Question: I downloaded, installed Xampp 1.8.0 and 1.5.0 (For different versions of PHP). They both work with HelloWorld program but when i try to run a CodeIgniter project it gives this error.
It says "There Had Been a Problem In Database" and "Connection cannot be established with configurations provided by database server ". Checked everywhere (CodeIgniter, Xampp, Wamp also) everysite and every version almost. What should i do?
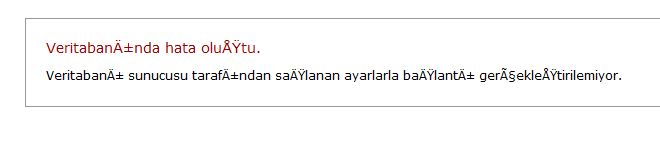
Answer: If you go to your 'application' folder for 'codeigniter', there will be a 'config' folder which contains a file called 'database.php'. This file contains the database connectivity for your application.
Something like this:
'''
/*
| -------------------------------------------------------------------
| DATABASE CONNECTIVITY SETTINGS
| -------------------------------------------------------------------
| This file will contain the settings needed to access your database.
|
| For complete instructions please consult the 'Database Connection'
| page of the User Guide.
|
| -------------------------------------------------------------------
| EXPLANATION OF VARIABLES
| -------------------------------------------------------------------
|
| ['hostname'] The hostname of your database server.
| ['username'] The username used to connect to the database
| ['password'] The password used to connect to the database
| ['database'] The name of the database you want to connect to
| ['dbdriver'] The database type. ie: mysql. Currently supported:
mysql, mysqli, postgre, odbc, mssql, sqlite, oci8
| ['dbprefix'] You can add an optional prefix, which will be added
| to the table name when using the Active Record class
| ['pconnect'] TRUE/FALSE - Whether to use a persistent connection
| ['db_debug'] TRUE/FALSE - Whether database errors should be displayed.
'''
you are using a database in your application make sure that the connection settings in this file are correct.
If you are not using a database in your application, chances are that the database connectivity is being autoloaded, which is causing you application to fail. In that case go to 'autoload.php' file, which is in same folder and check for the following lines:
'''
/*
| -------------------------------------------------------------------
| Auto-load Libraries
| -------------------------------------------------------------------
| These are the classes located in the system/libraries folder
| or in your application/libraries folder.
|
| Prototype:
|
| $autoload['libraries'] = array('database', 'session', 'xmlrpc');
*/
$autoload['libraries'] = array('database');
'''
If 'database' is being auto-loaded, remove it from the array and your application should work just fine.